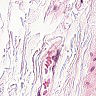
Metastatic tissue present: no